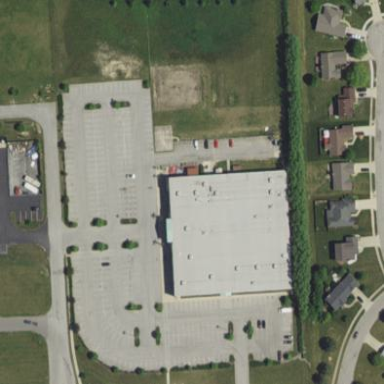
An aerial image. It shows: Commercial building.